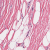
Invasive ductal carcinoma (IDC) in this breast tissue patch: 0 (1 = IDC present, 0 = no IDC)